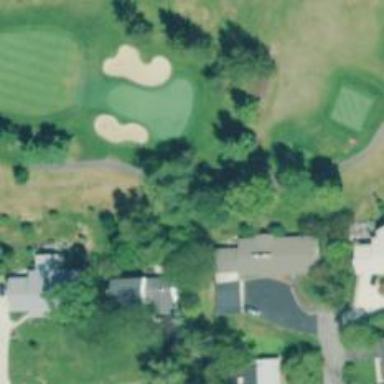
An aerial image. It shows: Path designated for golf carts.